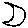
Label: moon